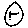
Label: circle